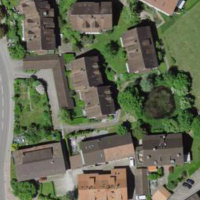
EUNIS habitat code: 55
Species observed at this site:
Sedum acre